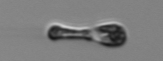
Label: Euglena